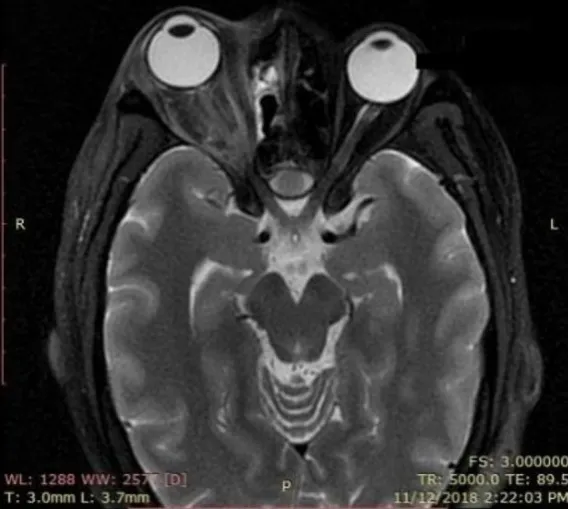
Contrast-enhanced magnetic resonance image showing fungal rhinosinusitis, along with proptosis of the right eye.
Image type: radiology (mri)